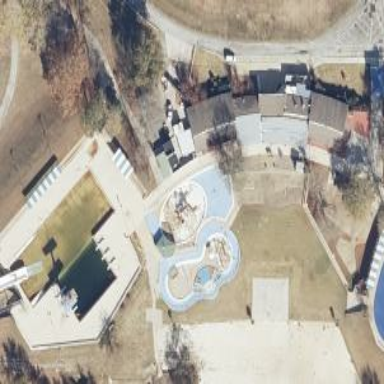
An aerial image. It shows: Playground featuring splash pad.